Question: I am attempting to use the JQuery 'selectmenu' widget with my select elements. However, they are not displayed correctly. It seems that the 'div's that get wrapped around the select by the 'selectmenu' widget are not being put in the right place. These divs should appear in the section I have highlighted, wrapped around the select elements. They are instead appearing several lines below this, where I have outlined in red. Does anyone know why this is happening, or what I am doing wrong?
Here is the html code:
'''
<div id="tabs-1">
<div id = 'hide'><input type='hidden' id='modelid'>
<label for='model'>Model</label><br>
<input id='model' type='text' name='model' tabindex=2 />
<input type='hidden' id='input'><br>
<label for='man'>Manufacturer</label><br>
<select id='man' name='manufacturerid' tabindex=3>
<option value='' selected > Select Manufacturer</option>
<?php
$sql = "SELECT manufacturerid,'code','name' AS manufacturer
FROM manufacturer ORDER BY manufacturer;";
$manufacturerResult = mysql_query($sql);
while ($record = mysql_fetch_array($manufacturerResult)) {
echo "<option value='".$record['manufacturerid']."'>".$record['manufacturer']."</option>";
}
?>
</select><br>
<label for='itemtype'>Inventory Type</label><br>
<select id='itemtype' name='inventorytypeid' tabindex=4>
<option value='' selected > Select Part Type</option>
<?php
$sql = "SELECT inventorytypeid,'name' AS inventorytype
FROM inventorytype WHERE active = 'True' ORDER BY inventorytype;";
$inventorytypeResult = mysql_query($sql);
while ($record = mysql_fetch_array($inventorytypeResult)) {
echo "<option value='".$record['inventorytypeid']."'>".$record['inventorytype']."</option>";
}
?>
</select><br>
<input id='active' type='checkbox' name='activate' tabindex=5 />
<label for='active'>Active</label>
</div>
</div>
'''
And here is the javascript:
'''
$("#tabs").tabs();
$( "#search, #update, #add, #back" ).button();
$('select').selectmenu();
'''
I would also like to add that the tabs and buttons display correctly; the only thing not working is the selectmenu.
And finally, here is the image:

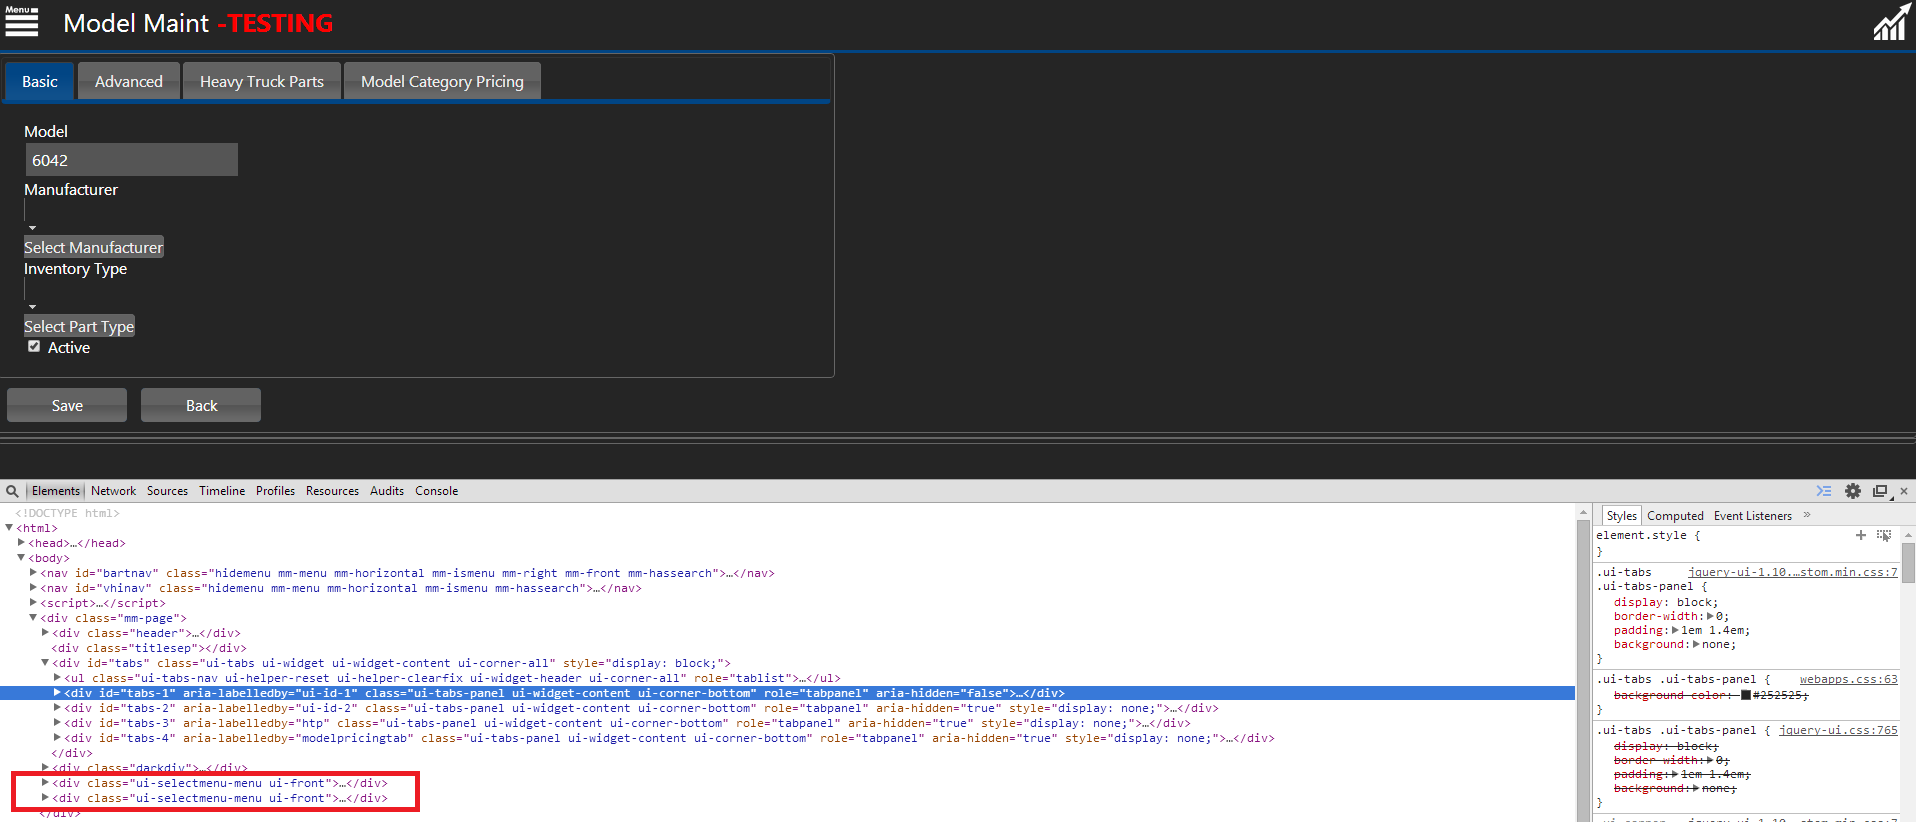
Answer: I realized my issue: I recently switched from JQuery UI 1.10 to 1.11, but forgot to update my css theme to 1.11 as well.